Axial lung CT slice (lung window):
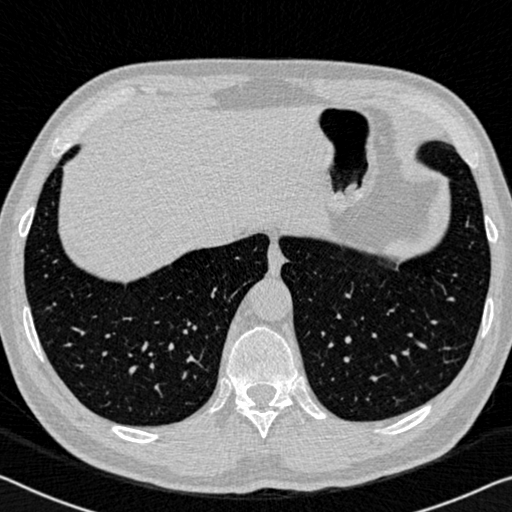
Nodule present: no